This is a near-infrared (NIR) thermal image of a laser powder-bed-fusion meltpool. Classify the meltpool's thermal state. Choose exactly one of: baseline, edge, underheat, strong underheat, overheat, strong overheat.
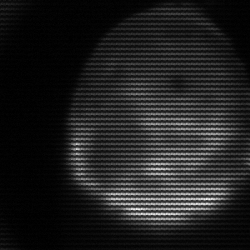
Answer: edge